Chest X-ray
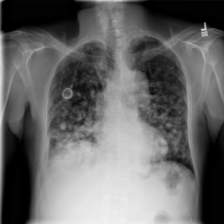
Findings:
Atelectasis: negative
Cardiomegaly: negative
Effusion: positive
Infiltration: negative
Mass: negative
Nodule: positive
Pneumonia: negative
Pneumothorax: negative
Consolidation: negative
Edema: negative
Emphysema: negative
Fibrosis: negative
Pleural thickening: positive
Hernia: negative